Field crop: maize
Growth stage: 2
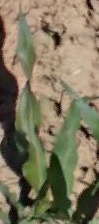
Species: maize